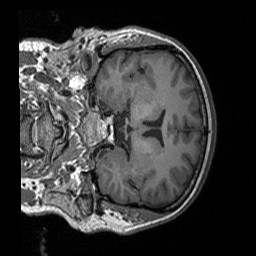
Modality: T1w
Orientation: coronal
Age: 37
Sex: female
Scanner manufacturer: siemens
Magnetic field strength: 3 T
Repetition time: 1.9 s
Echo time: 0.00252 s